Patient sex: M
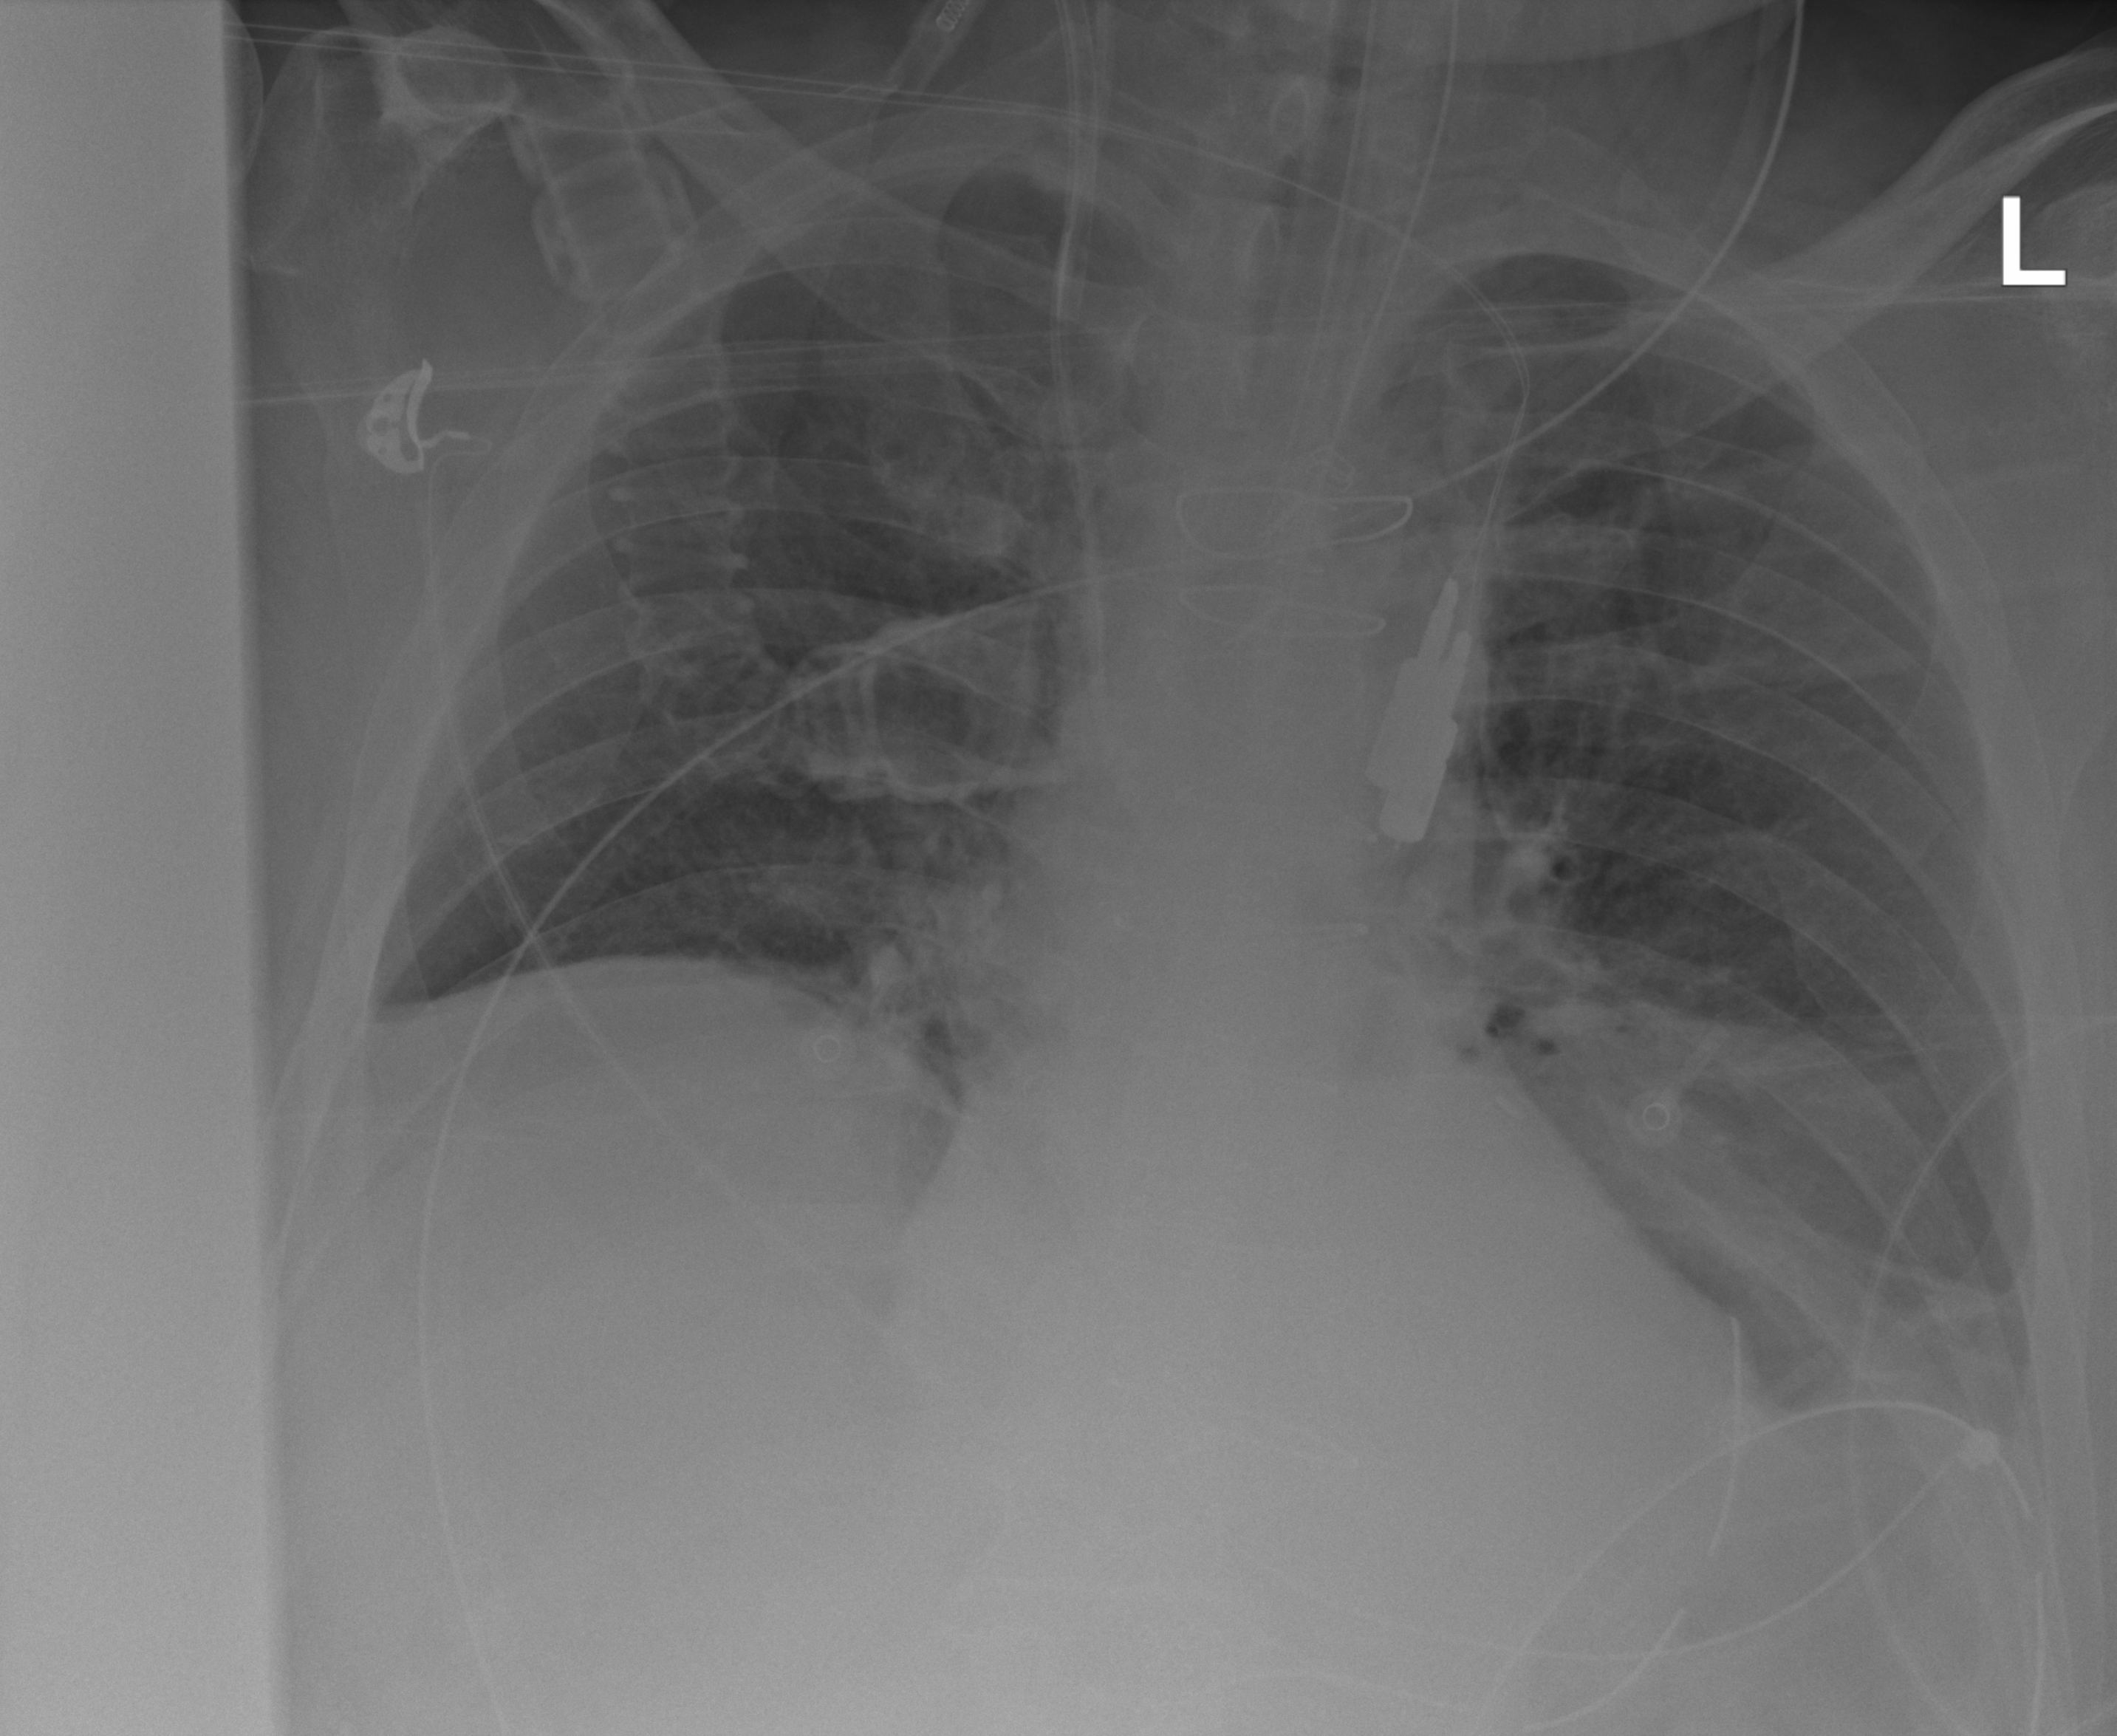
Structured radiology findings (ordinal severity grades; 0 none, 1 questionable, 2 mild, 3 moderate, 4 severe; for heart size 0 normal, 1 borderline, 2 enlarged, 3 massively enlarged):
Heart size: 0
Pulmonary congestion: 2
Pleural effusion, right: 2
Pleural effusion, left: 2
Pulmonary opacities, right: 0
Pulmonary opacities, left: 0
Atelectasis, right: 2
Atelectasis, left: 2